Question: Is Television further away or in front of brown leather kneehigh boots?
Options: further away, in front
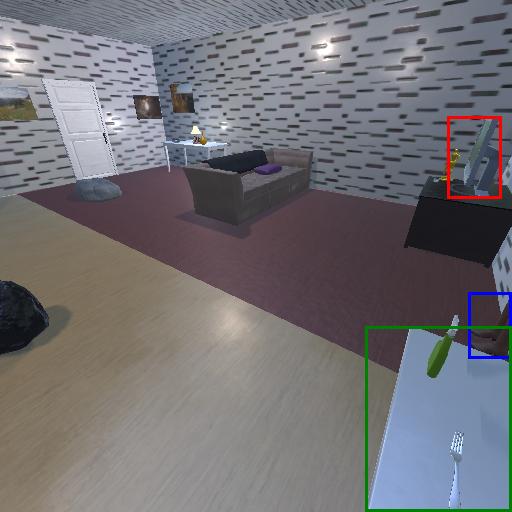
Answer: further away